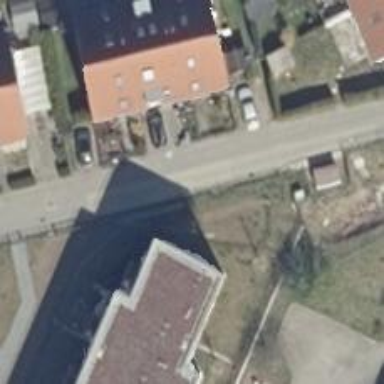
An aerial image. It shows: Living street.